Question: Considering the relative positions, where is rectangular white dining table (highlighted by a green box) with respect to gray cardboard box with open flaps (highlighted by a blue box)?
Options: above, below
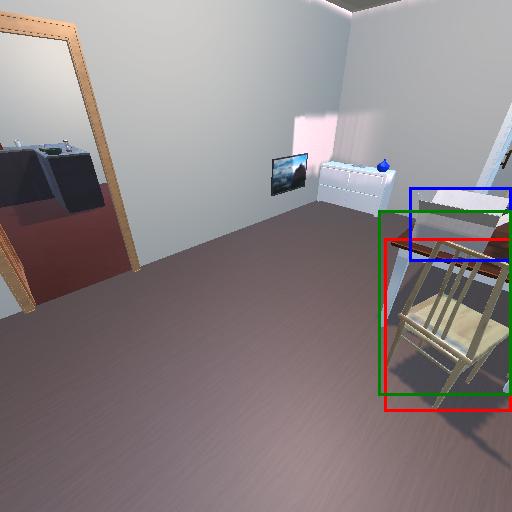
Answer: above